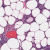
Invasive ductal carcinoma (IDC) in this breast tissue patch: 0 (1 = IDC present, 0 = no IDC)